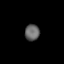
Tissue: lung
Cell type: Endothelial cells
Senescence score: 0.6307
Nuclear area (px): 235
Mean DAPI intensity: 99.762